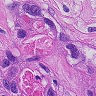
Metastatic tissue present: yes